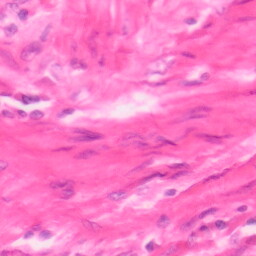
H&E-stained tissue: Colon